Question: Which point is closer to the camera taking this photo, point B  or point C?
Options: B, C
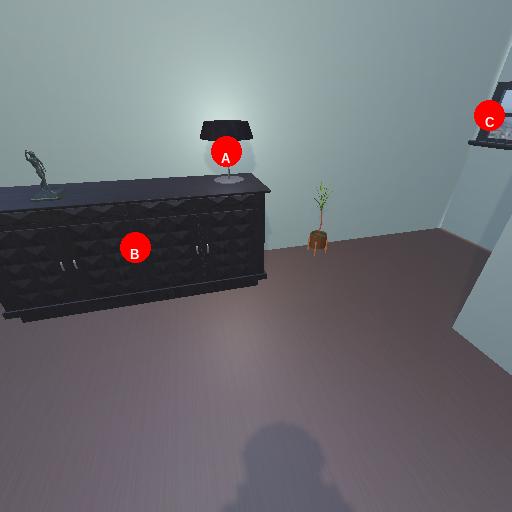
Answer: B